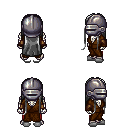
a pixel art fantasy rpg character, male body template, skeleton, brown robe, red pants, gray extra-long hairstyle, metal helm, cloth bracers, white slippers, four views (front, back, left, right), 2x2 character sprite sheet, small pixel art, hard edges, no anti-aliasing